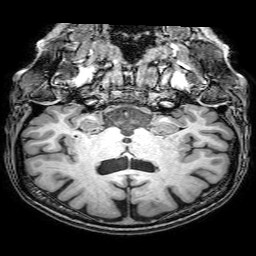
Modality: T1w
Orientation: sagittal
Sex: female
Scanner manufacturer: philips
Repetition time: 0.008181 s
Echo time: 0.00376 s